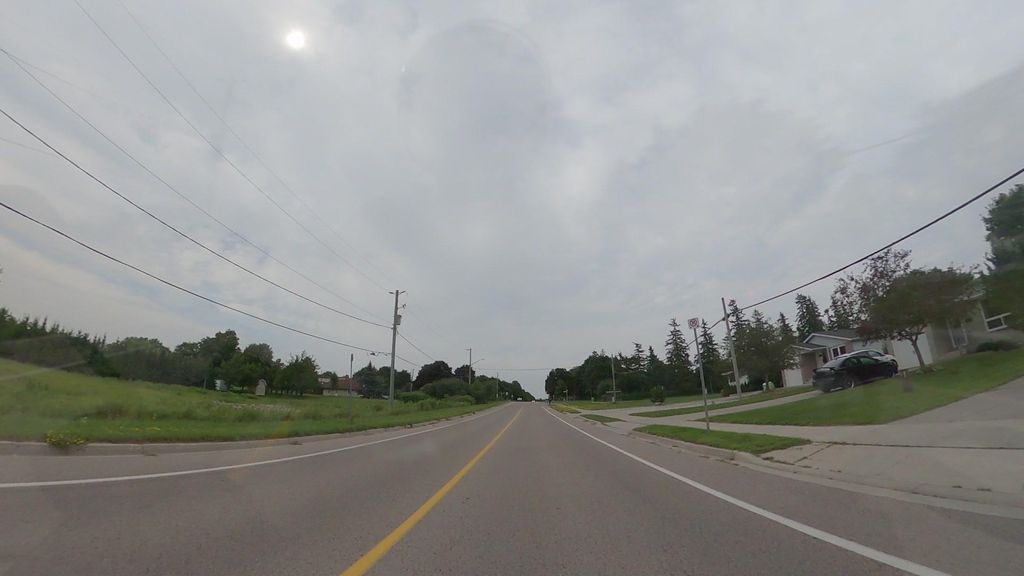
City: kitchener-waterloo